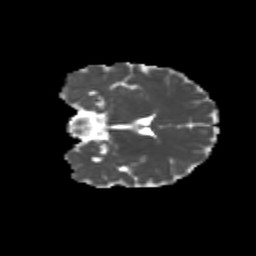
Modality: MD
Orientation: coronal
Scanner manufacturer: siemens
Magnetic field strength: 3 T
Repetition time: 9.2 s
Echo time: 0.084 s